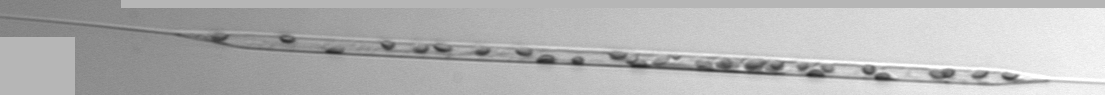
Label: Rhizosolenia